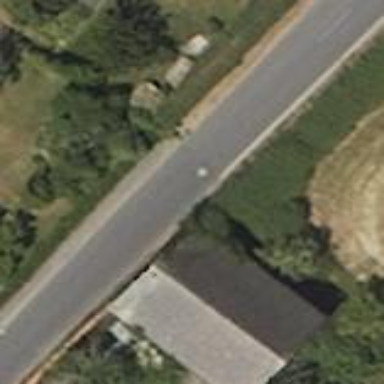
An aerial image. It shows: Shed.